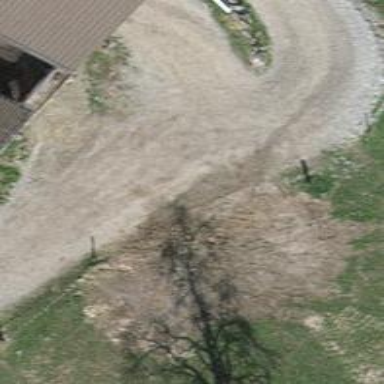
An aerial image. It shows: Compacted grade3 track.